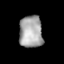
Tissue: lung
Cell type: Endothelial cells
Senescence score: 0.5785
Nuclear area (px): 737
Mean DAPI intensity: 165.415